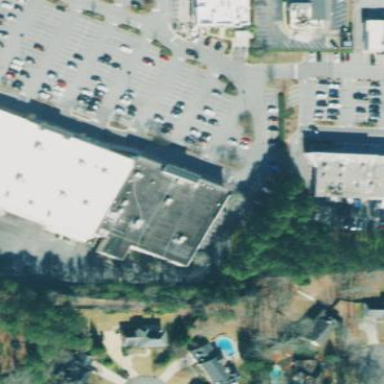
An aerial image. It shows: Part of building is shown in the image.